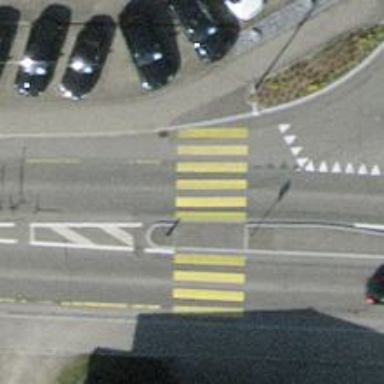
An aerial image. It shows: Uncontrolled zebra crossing on the road.